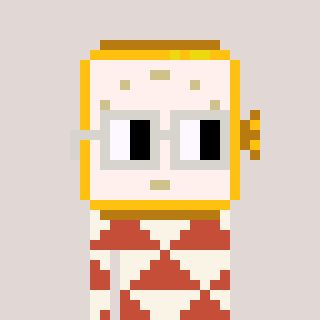
a pixel art character with square light gray glasses, a watch-shaped head and a rust-colored body on a warm background